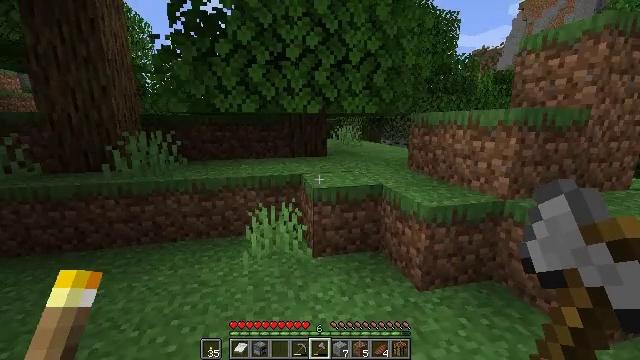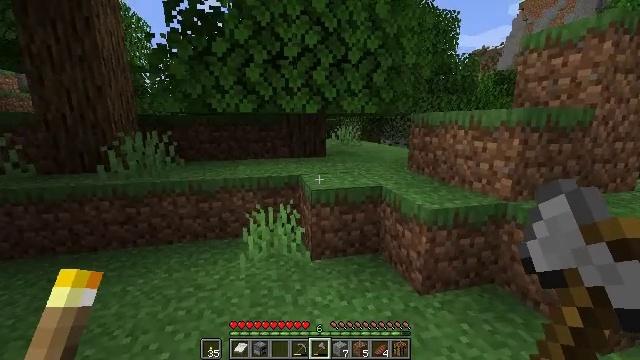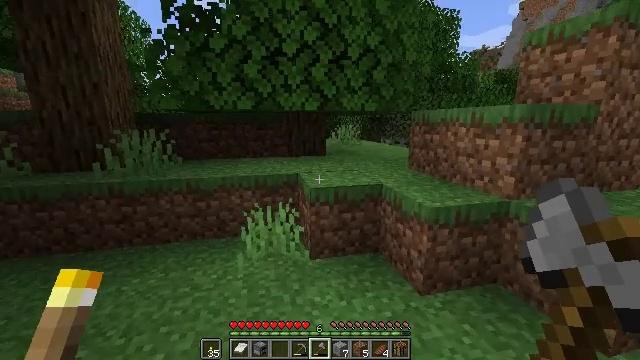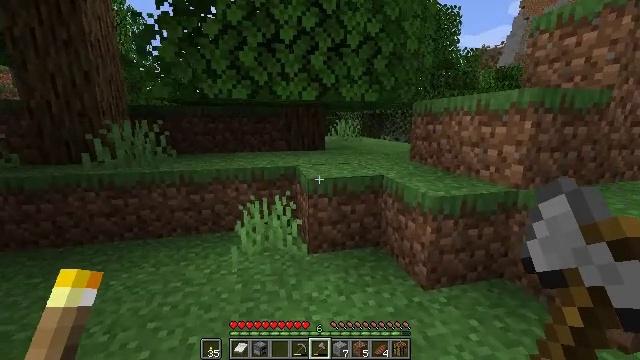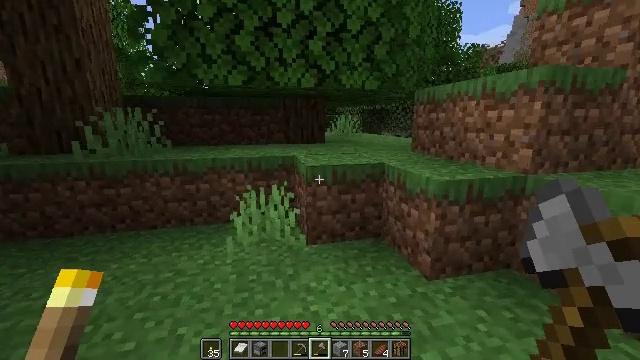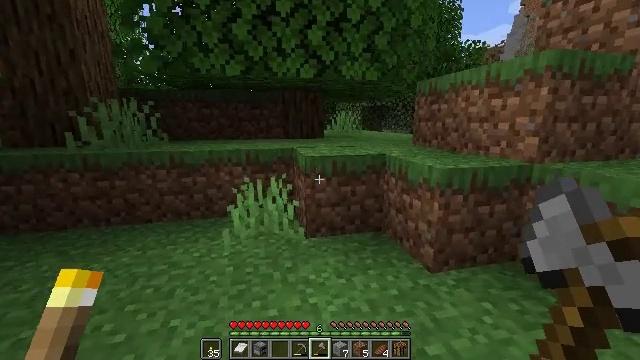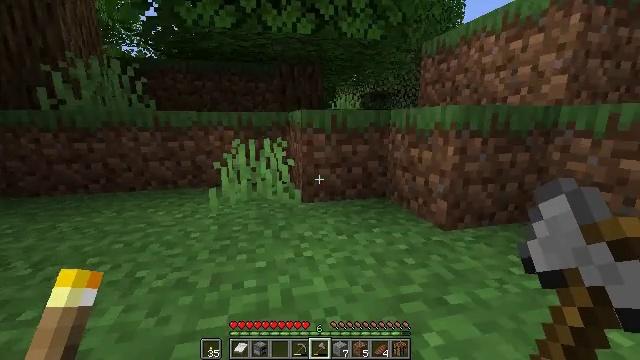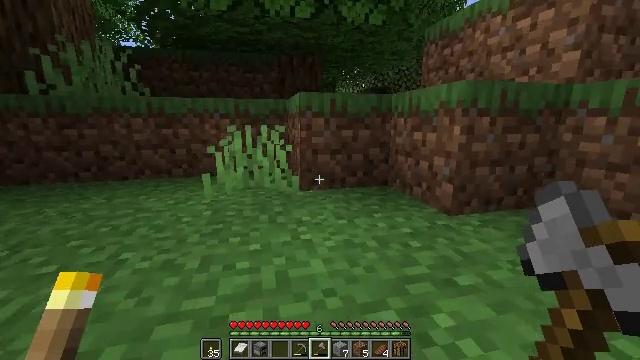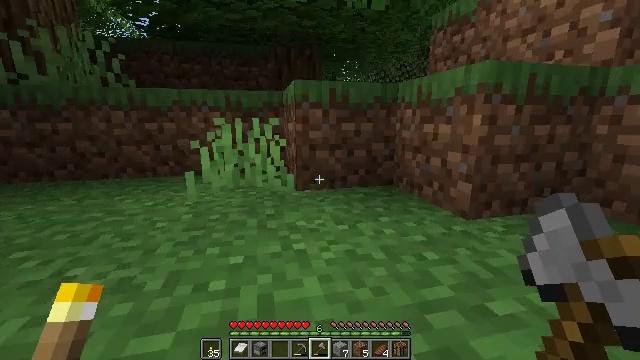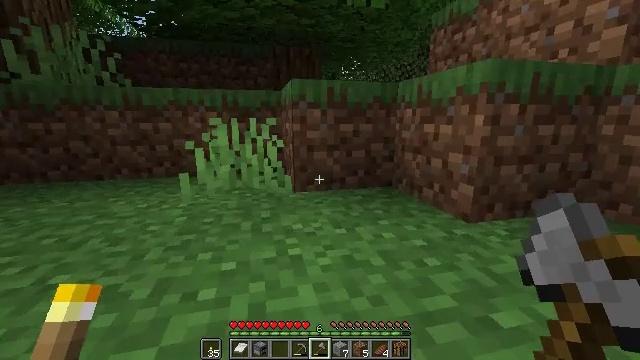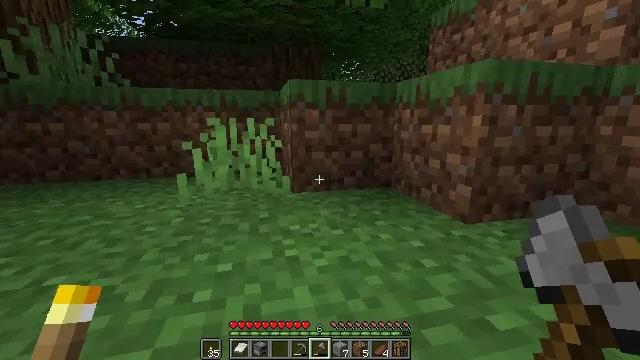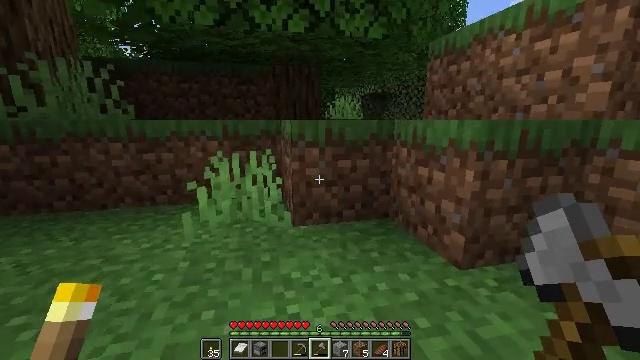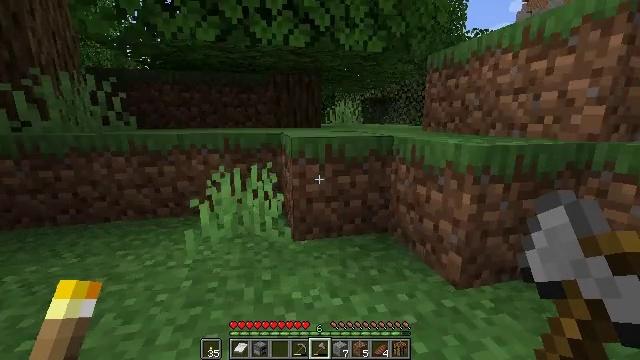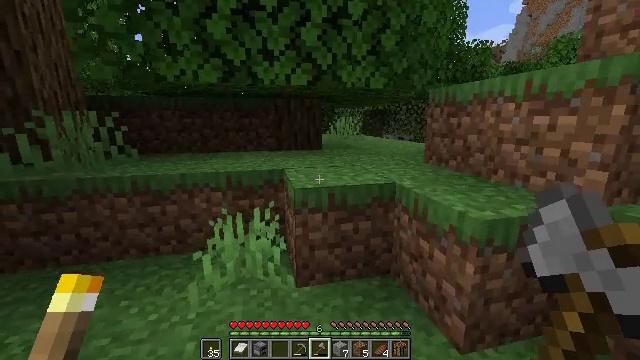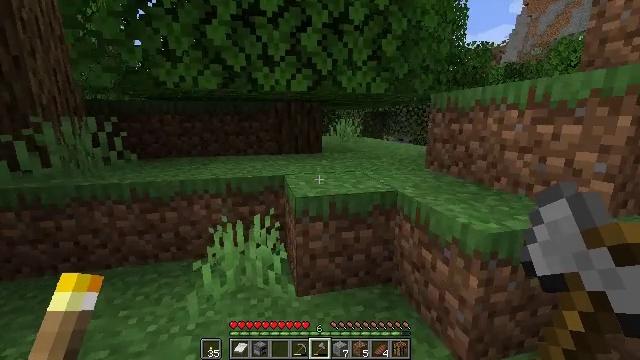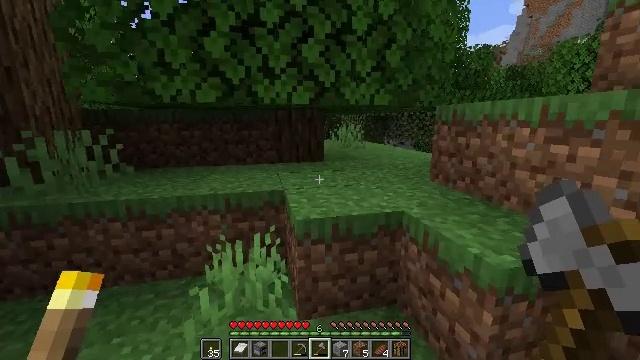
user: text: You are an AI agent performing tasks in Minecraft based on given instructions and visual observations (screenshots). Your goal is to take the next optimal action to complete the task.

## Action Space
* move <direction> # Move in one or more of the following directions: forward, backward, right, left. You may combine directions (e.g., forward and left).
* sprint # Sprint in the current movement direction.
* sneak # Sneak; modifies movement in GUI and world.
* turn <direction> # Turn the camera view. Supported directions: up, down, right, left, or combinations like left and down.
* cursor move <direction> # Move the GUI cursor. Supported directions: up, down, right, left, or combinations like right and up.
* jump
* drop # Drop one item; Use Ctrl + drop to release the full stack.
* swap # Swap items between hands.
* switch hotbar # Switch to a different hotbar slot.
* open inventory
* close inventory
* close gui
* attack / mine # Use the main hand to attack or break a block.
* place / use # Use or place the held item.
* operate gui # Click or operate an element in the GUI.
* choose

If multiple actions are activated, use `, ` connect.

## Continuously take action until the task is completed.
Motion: motion action
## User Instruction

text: Break the bee nest from a tree.
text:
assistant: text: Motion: move forward, jump
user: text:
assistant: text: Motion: move forward, jump
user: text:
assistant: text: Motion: move forward, jump
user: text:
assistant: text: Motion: move forward, jump
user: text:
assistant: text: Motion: move forward
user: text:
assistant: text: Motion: move forward
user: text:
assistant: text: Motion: move forward
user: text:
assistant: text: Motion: move forward
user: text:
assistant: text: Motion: move forward
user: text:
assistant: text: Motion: move forward
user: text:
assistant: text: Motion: move forward, jump
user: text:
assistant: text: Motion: move forward, jump
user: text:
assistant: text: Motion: move forward, jump
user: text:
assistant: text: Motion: move forward, jump
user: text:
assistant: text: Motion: move forward, jump
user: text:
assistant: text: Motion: move forward, jump
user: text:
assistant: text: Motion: move forward, jump
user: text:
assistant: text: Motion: move forward, jump
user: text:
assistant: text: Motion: move forward, jump
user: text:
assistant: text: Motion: move forward, jump
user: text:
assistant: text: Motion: move forward, jump
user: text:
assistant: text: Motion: move forward
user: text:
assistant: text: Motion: move forward
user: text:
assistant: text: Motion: move forward
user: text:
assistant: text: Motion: move forward
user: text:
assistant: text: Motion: move forward
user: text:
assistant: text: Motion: move forward
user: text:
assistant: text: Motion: move forward
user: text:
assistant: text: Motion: move forward
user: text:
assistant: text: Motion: move forward